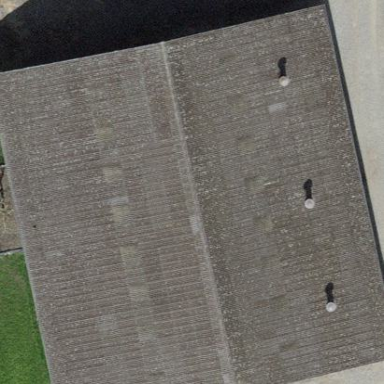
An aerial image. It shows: Barn.